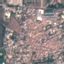
Land use / land cover: Residential